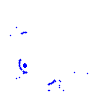
Particle: proton